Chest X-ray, PA view. Patient: 82 years old, sex M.
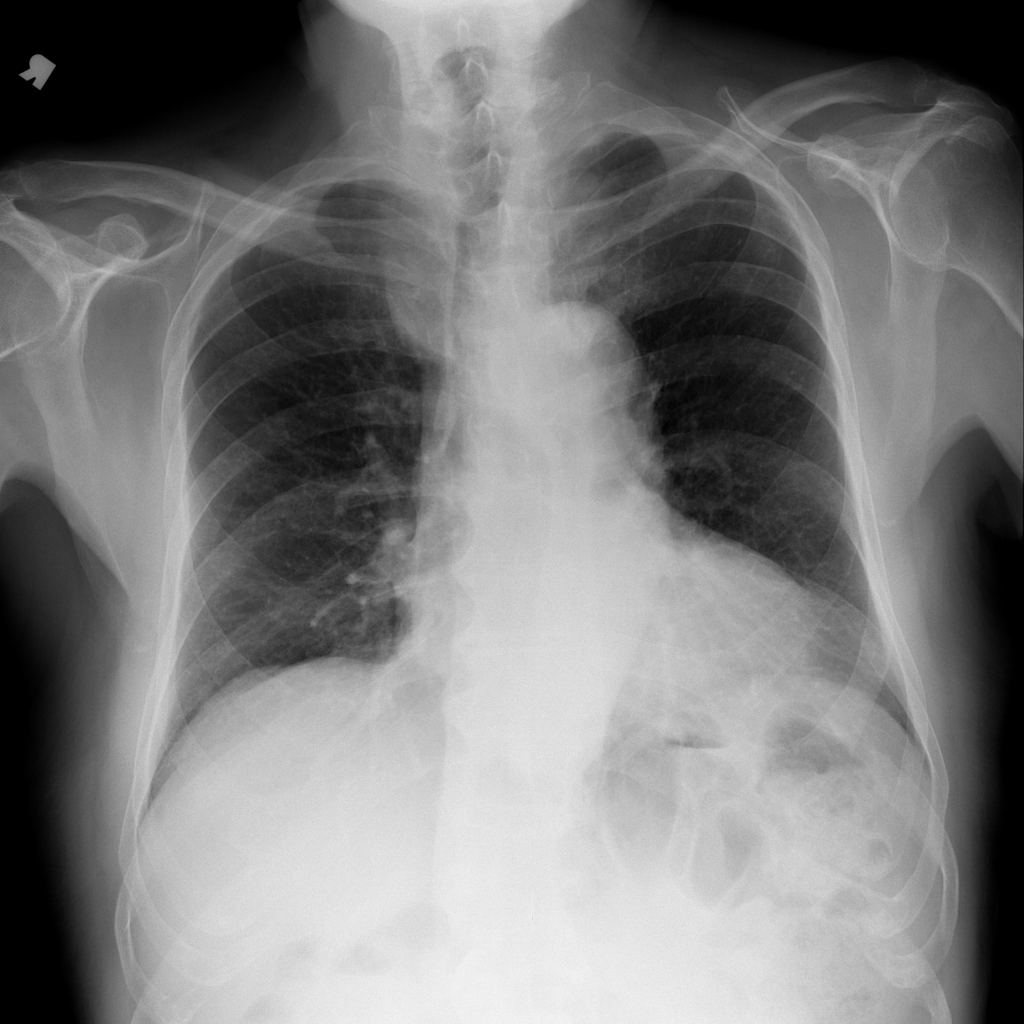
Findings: Cardiomegaly